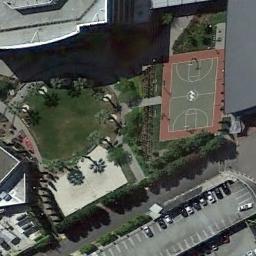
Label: basketball_court